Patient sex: M
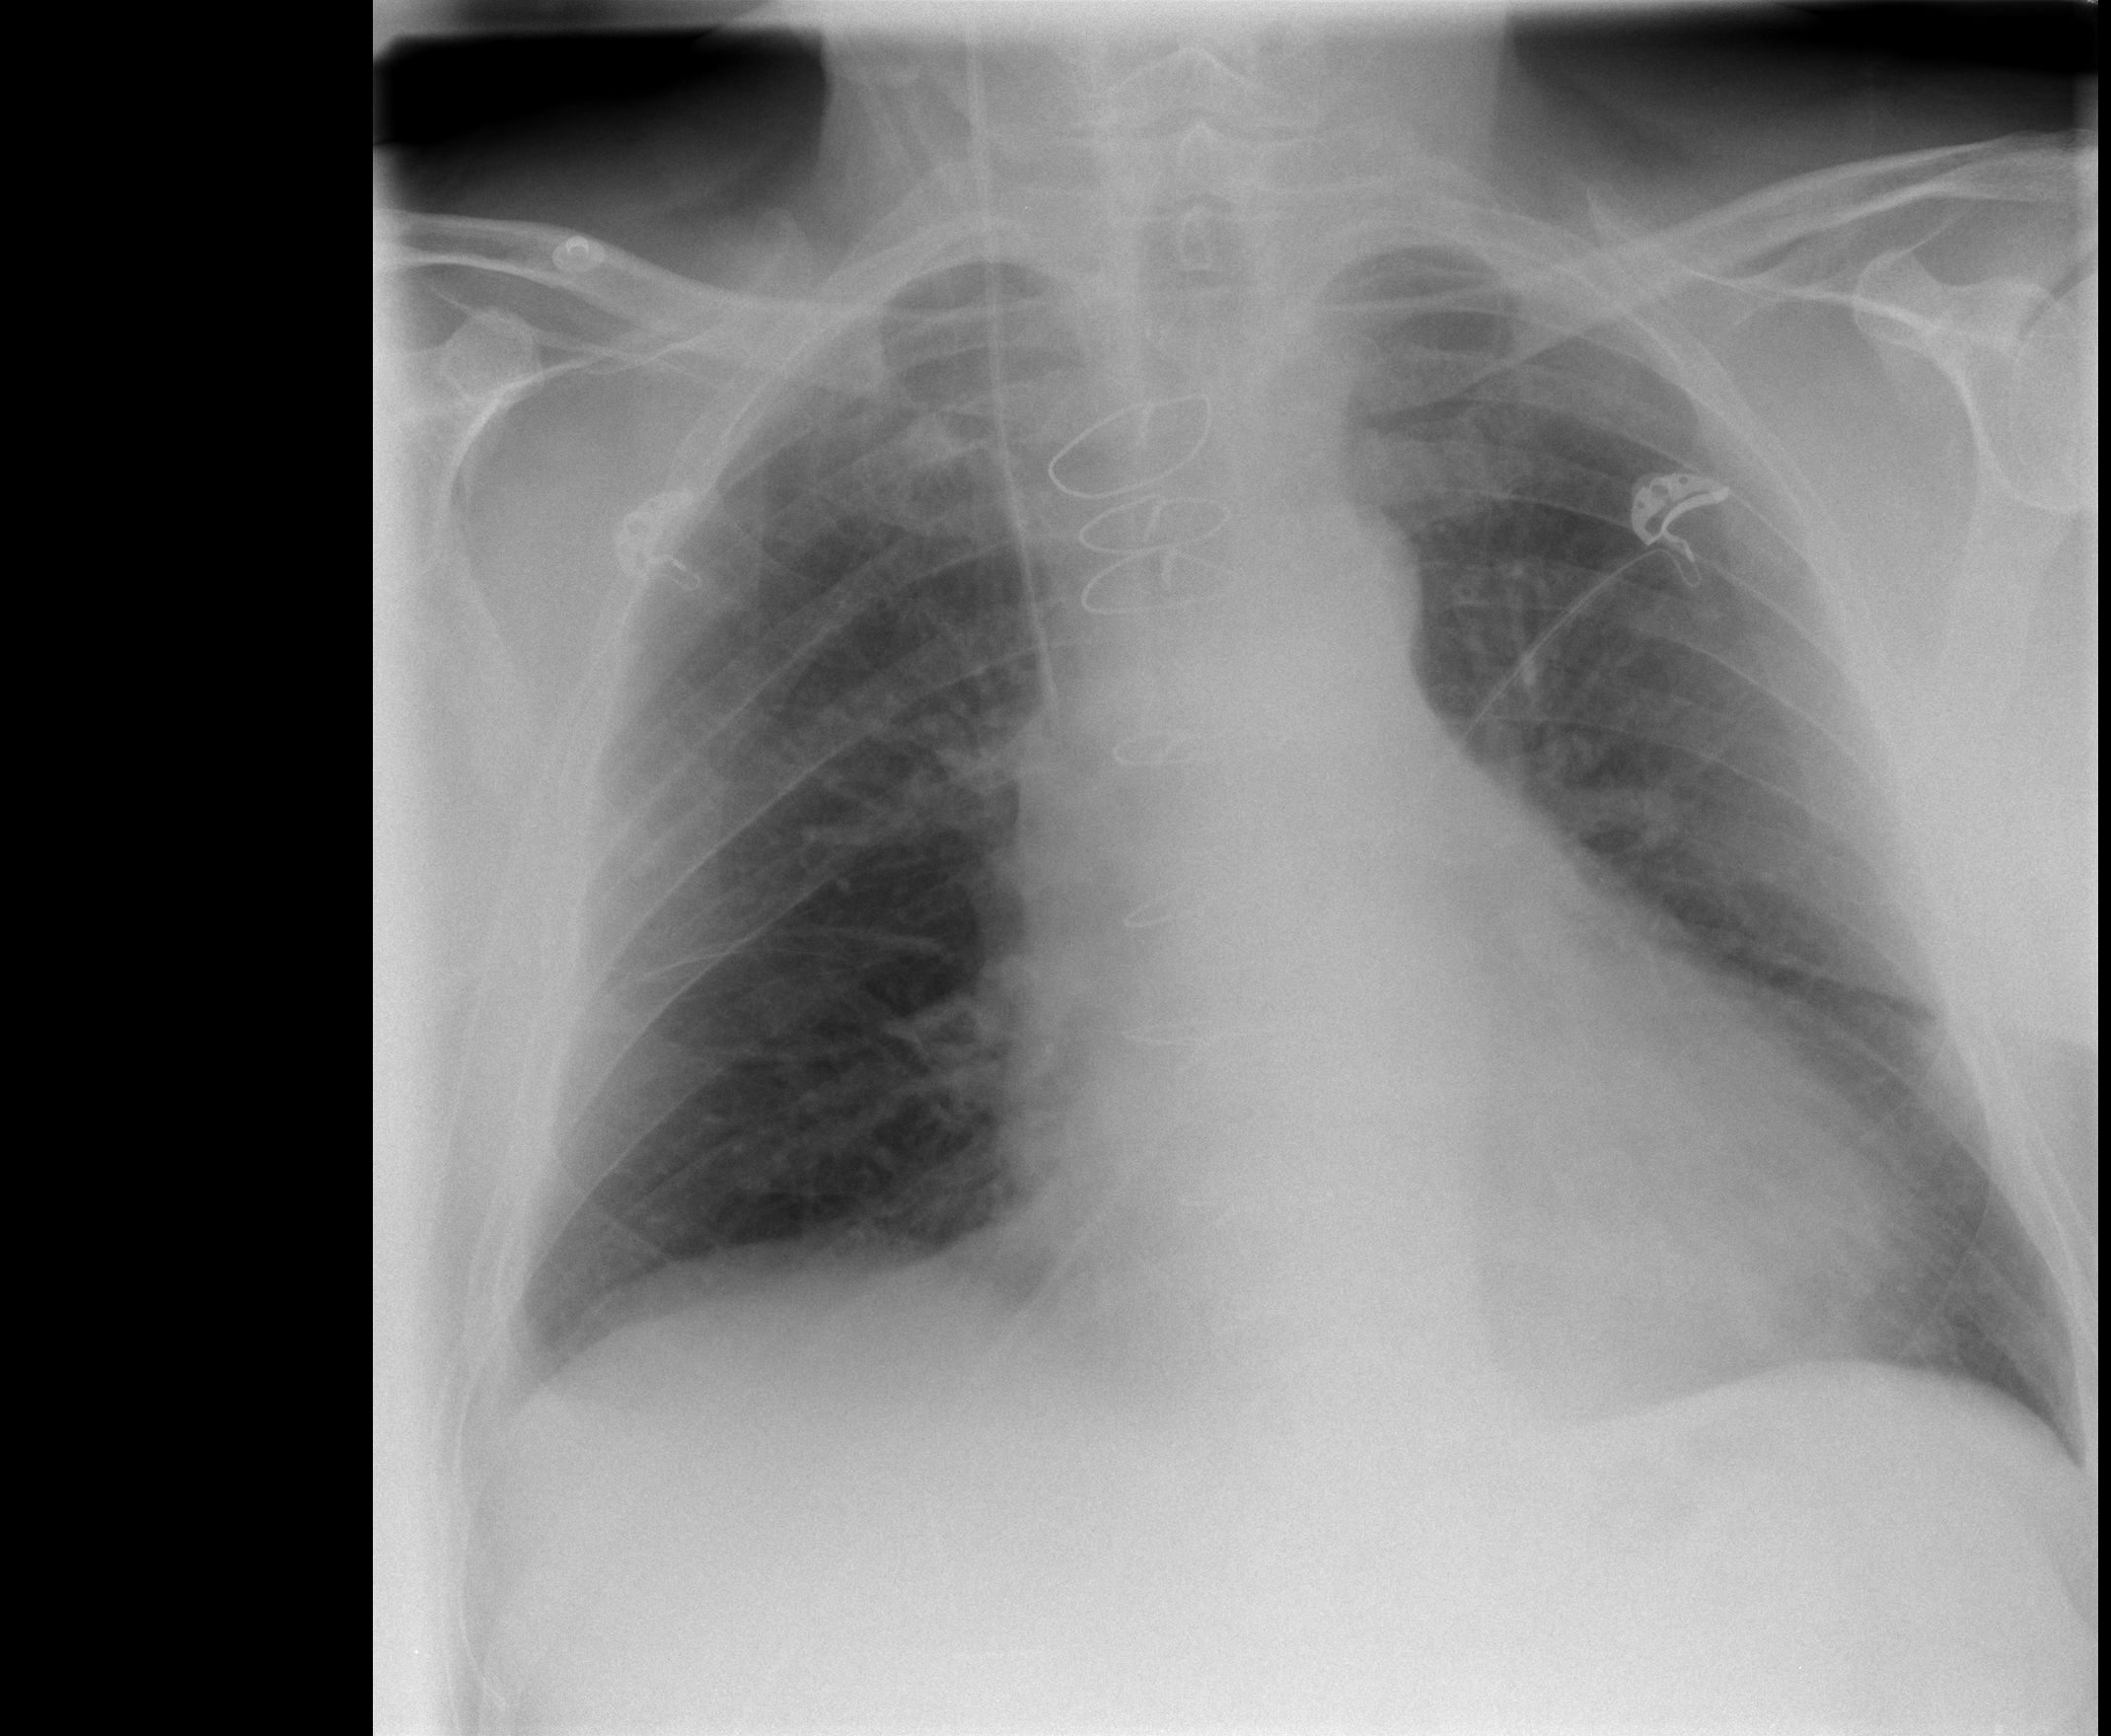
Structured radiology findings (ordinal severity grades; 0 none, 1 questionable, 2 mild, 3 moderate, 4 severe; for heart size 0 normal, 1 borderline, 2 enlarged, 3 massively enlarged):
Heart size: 2
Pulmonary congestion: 2
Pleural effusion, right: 2
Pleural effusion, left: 1
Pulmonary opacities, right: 0
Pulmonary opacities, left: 0
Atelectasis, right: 2
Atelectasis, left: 2